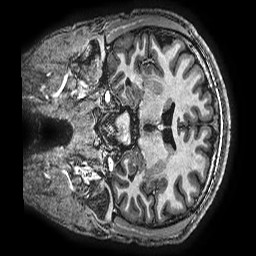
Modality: T1w
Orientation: coronal
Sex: male
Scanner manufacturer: ge
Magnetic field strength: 3 T
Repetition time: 0.007644 s
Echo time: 0.003468 s